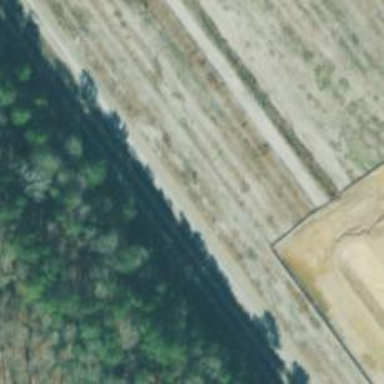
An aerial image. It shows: Abandoned railway yard is depicted.